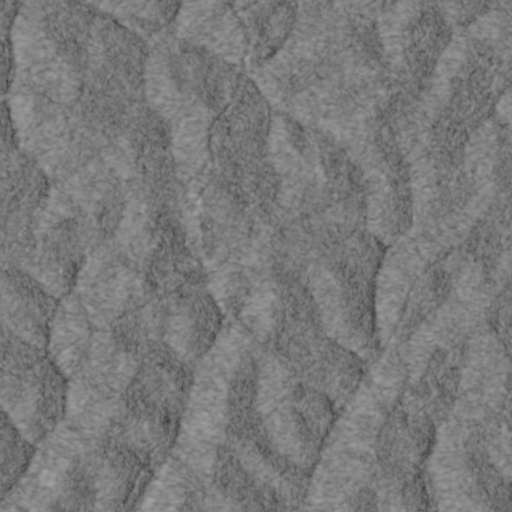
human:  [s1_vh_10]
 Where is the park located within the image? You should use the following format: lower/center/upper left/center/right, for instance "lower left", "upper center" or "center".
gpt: The park is located in the upper left of the image.
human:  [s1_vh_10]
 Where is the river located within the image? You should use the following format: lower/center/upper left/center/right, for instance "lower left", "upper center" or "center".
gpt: The river is located in the upper of the image.
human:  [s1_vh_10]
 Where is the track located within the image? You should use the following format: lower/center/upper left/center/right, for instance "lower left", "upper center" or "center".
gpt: There is no track in the image.

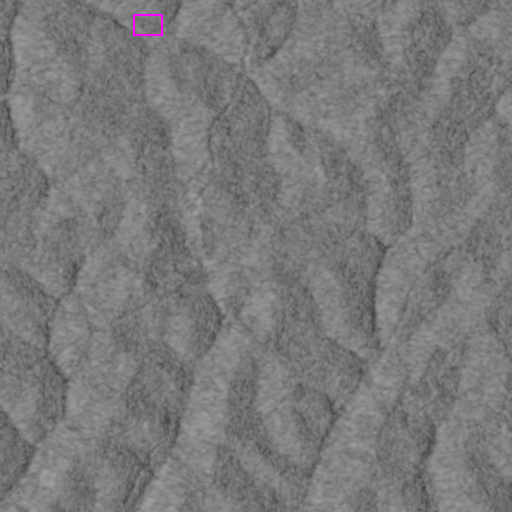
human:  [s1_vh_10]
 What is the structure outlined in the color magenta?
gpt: The structure outlined in magenta is a park.
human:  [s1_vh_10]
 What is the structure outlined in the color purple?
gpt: There is no purple outline.